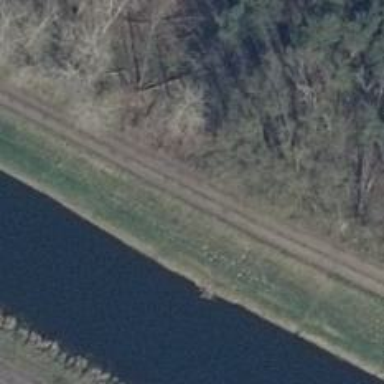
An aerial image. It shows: Track road with grade4 tracktype.